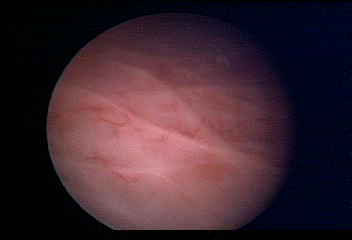
Modality: WLC
Class: Normal mucosa
Bladder cancer association: No